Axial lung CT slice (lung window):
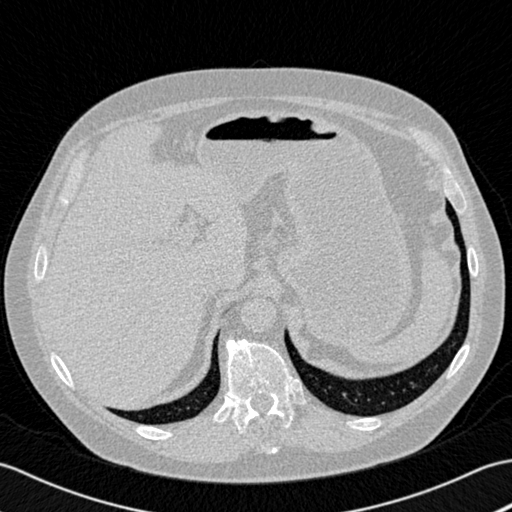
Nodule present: no